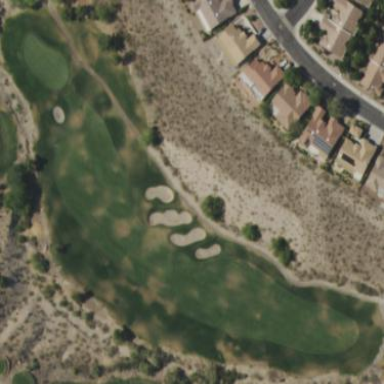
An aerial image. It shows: Rough area on grassy golf course.